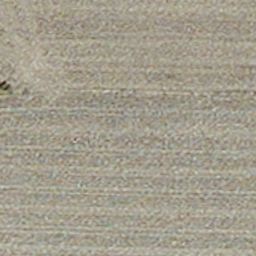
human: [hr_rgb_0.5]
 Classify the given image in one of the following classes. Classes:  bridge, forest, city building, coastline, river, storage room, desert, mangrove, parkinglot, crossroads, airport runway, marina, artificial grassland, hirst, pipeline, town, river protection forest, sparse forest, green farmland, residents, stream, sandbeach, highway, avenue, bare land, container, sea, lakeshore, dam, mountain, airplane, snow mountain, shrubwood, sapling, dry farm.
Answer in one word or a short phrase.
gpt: dry farm